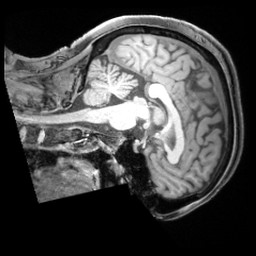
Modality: T1w
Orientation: sagittal
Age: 56
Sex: female
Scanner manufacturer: siemens
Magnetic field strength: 3 T
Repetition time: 1.97 s
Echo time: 0.00206 s